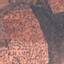
Land use / land cover class: PermanentCrop